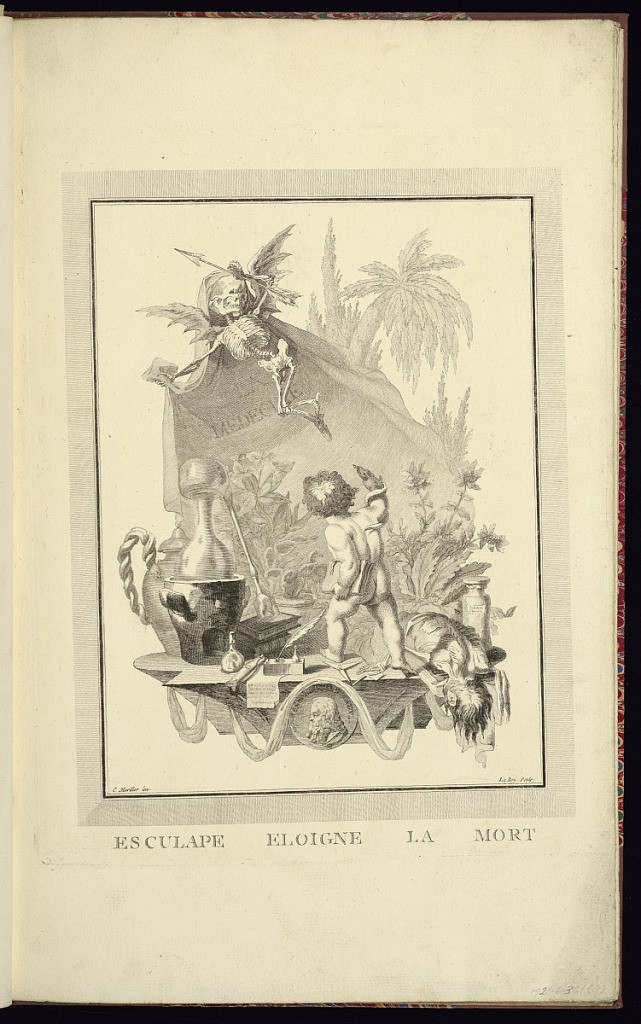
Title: LA MÉDECINE
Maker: Clément Pierre Marillier, French, 1740 – 1808
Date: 1759–80
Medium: Etching and engraving on laid paper
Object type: Print
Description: Allegorical vignette representing medicine from a series of twelve (including title page). The title is lettered in the center onto a piece of textile held up by a winged skeleton holding an arrow, with trees in the background and plants beneath. In the foreground a putto stands on a plinth, facing the skeleton holding a book and a reptile. On the plinth around him are books, writing tools, paper, vials, an urn, a jar, measuring devices and a corpse. A roundel portrait of Falconet in the center on the plinth with a festoon of ribbons. Lettering below the vignette and the plate is signed.